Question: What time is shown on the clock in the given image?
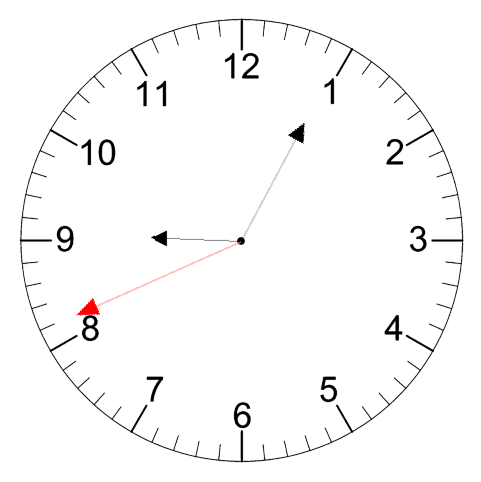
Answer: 09:04:41